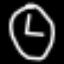
Label: clock